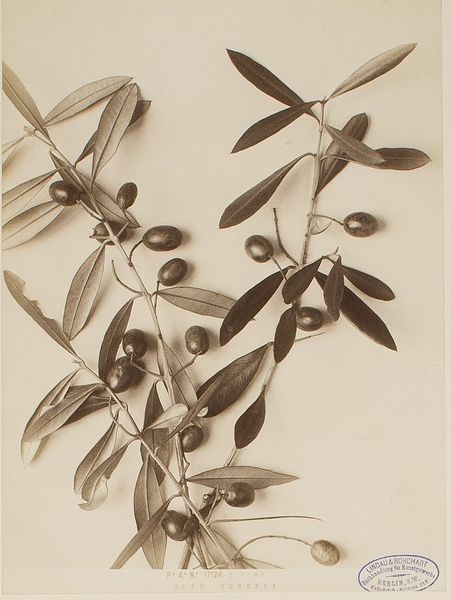
Titel: P. 4. N.&#xB0; 17124 S. Remo - Olea Europea
Künstler: Fratelli Alinari
Standort: Hamburg
Institution: Museum für Kunst und Gewerbe Hamburg
Schlagwörter: baum, strauch, olive, foto, fotografie, photographie, photo, albumin, lichtbild, objektstudie, naturfotografie, sachfotografie, bildwerke, angewandte und bildende kunst, hessische systematik, bäume, sträucher, tierfotografie, naturphotographie, tierphotographie, schwarzweißpositivverfahren, silbersalzverfahren, schwarzweißfotografie, objektstudien, sachphotographie, albuminpapier, pflanzenfotografie